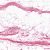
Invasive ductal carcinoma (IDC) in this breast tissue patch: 0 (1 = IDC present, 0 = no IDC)